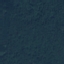
Label: Forest